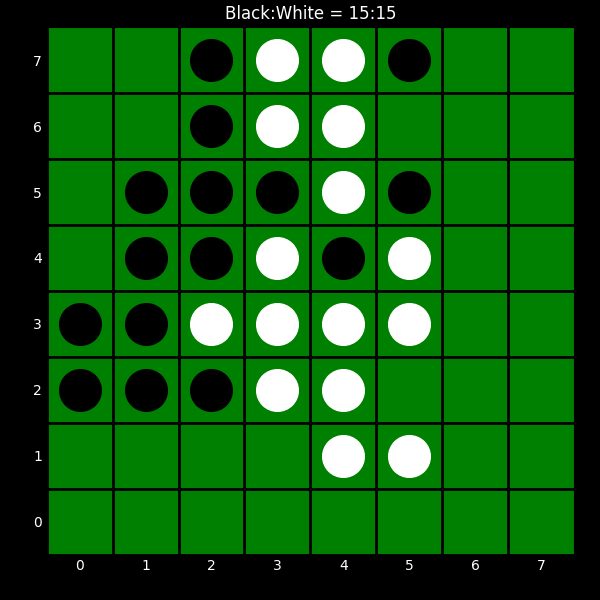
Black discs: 15
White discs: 15